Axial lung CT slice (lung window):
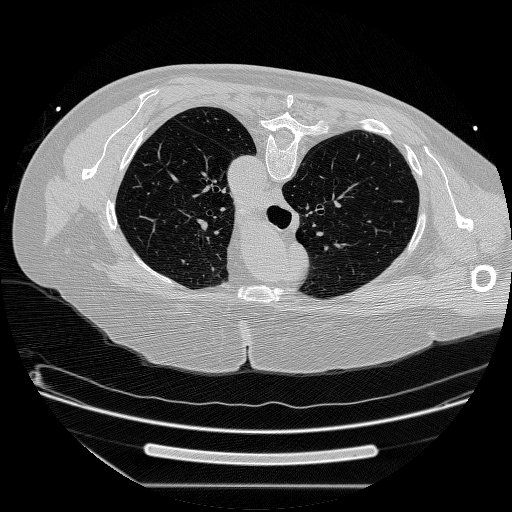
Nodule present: no